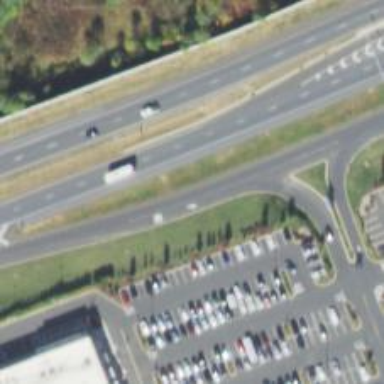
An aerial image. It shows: Asphalt trunk link road.